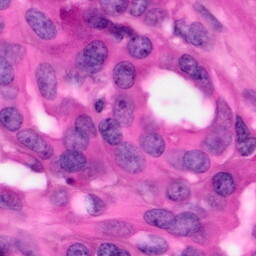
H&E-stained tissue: Pancreatic